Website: crate-barrel
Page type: account-selection
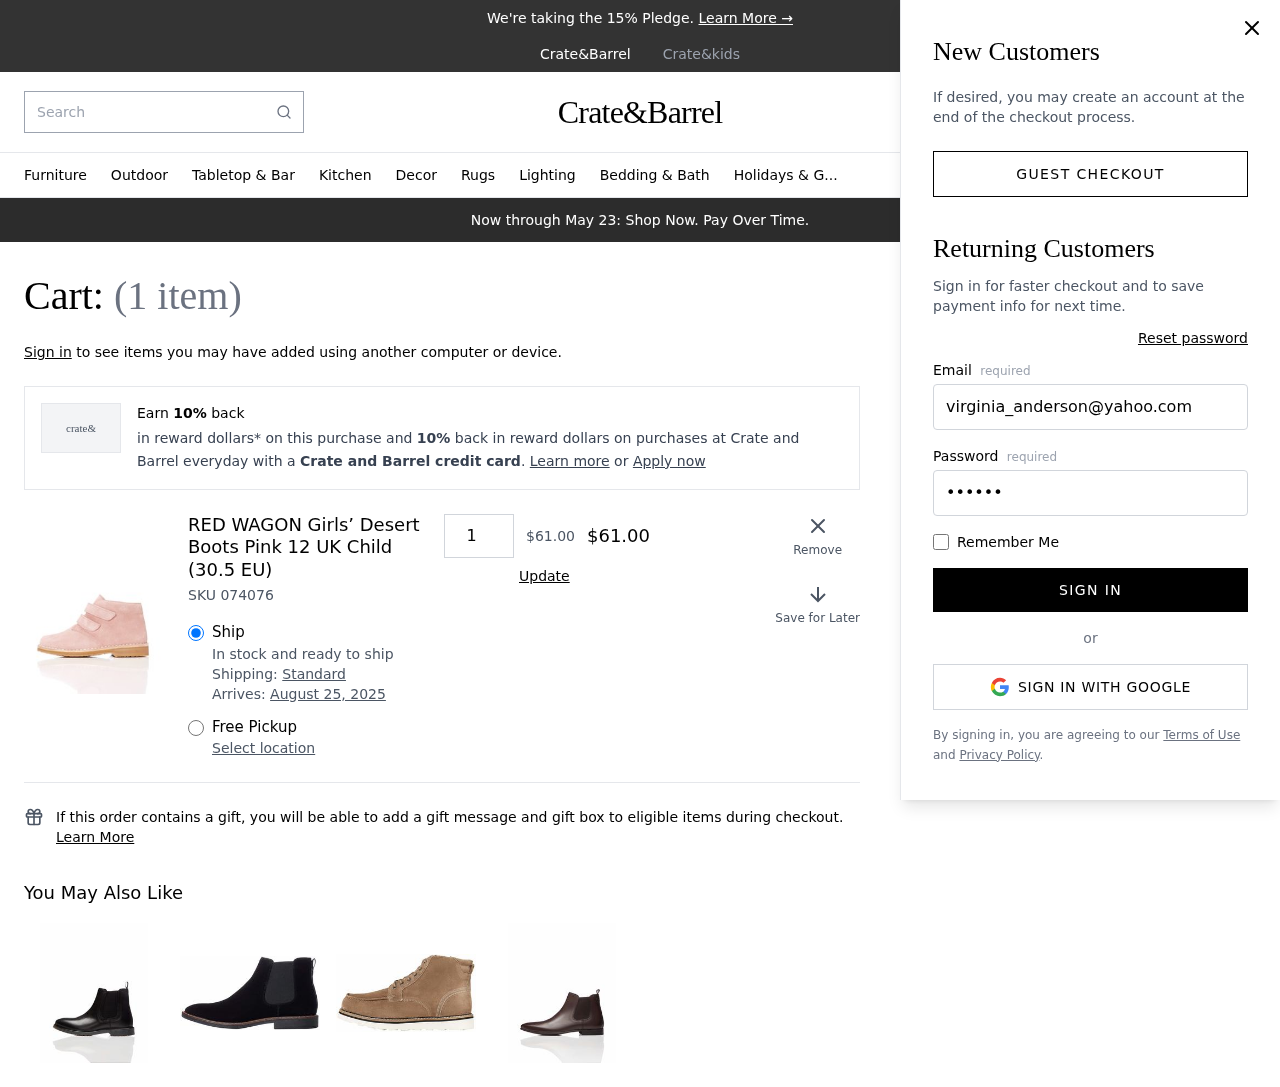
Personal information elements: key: PII_EMAIL
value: virginia_anderson@yahoo.com
Product elements: key: PRODUCT1_NAME
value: RED WAGON Girls’ Desert Boots Pink 12 UK Child (30.5 EU)
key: PRODUCT1_PRICE
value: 61
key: PRODUCT1_QUANTITY
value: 1
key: PRODUCT1_SKU
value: SKU 074076
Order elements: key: ORDER_NUM_ITEMS
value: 1
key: ORDER_DELIVERY_DATE
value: August 25, 2025
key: ORDER_SUBTOTAL
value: $61.00
Search elements: key: HEADER_SEARCH
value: Search